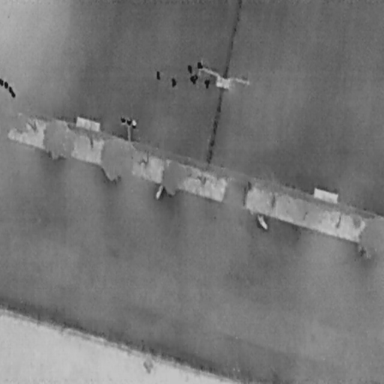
There are six People in the infrared image.